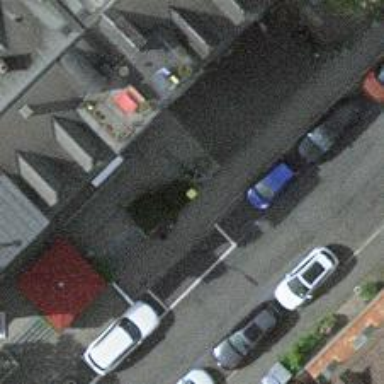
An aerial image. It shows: Post box is visible.